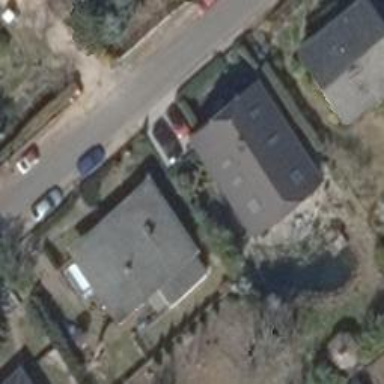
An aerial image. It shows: Detached building with flat roof.